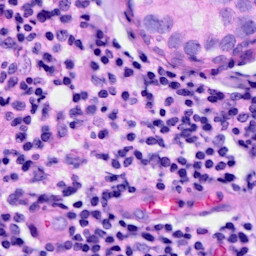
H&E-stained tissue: Breast